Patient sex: M
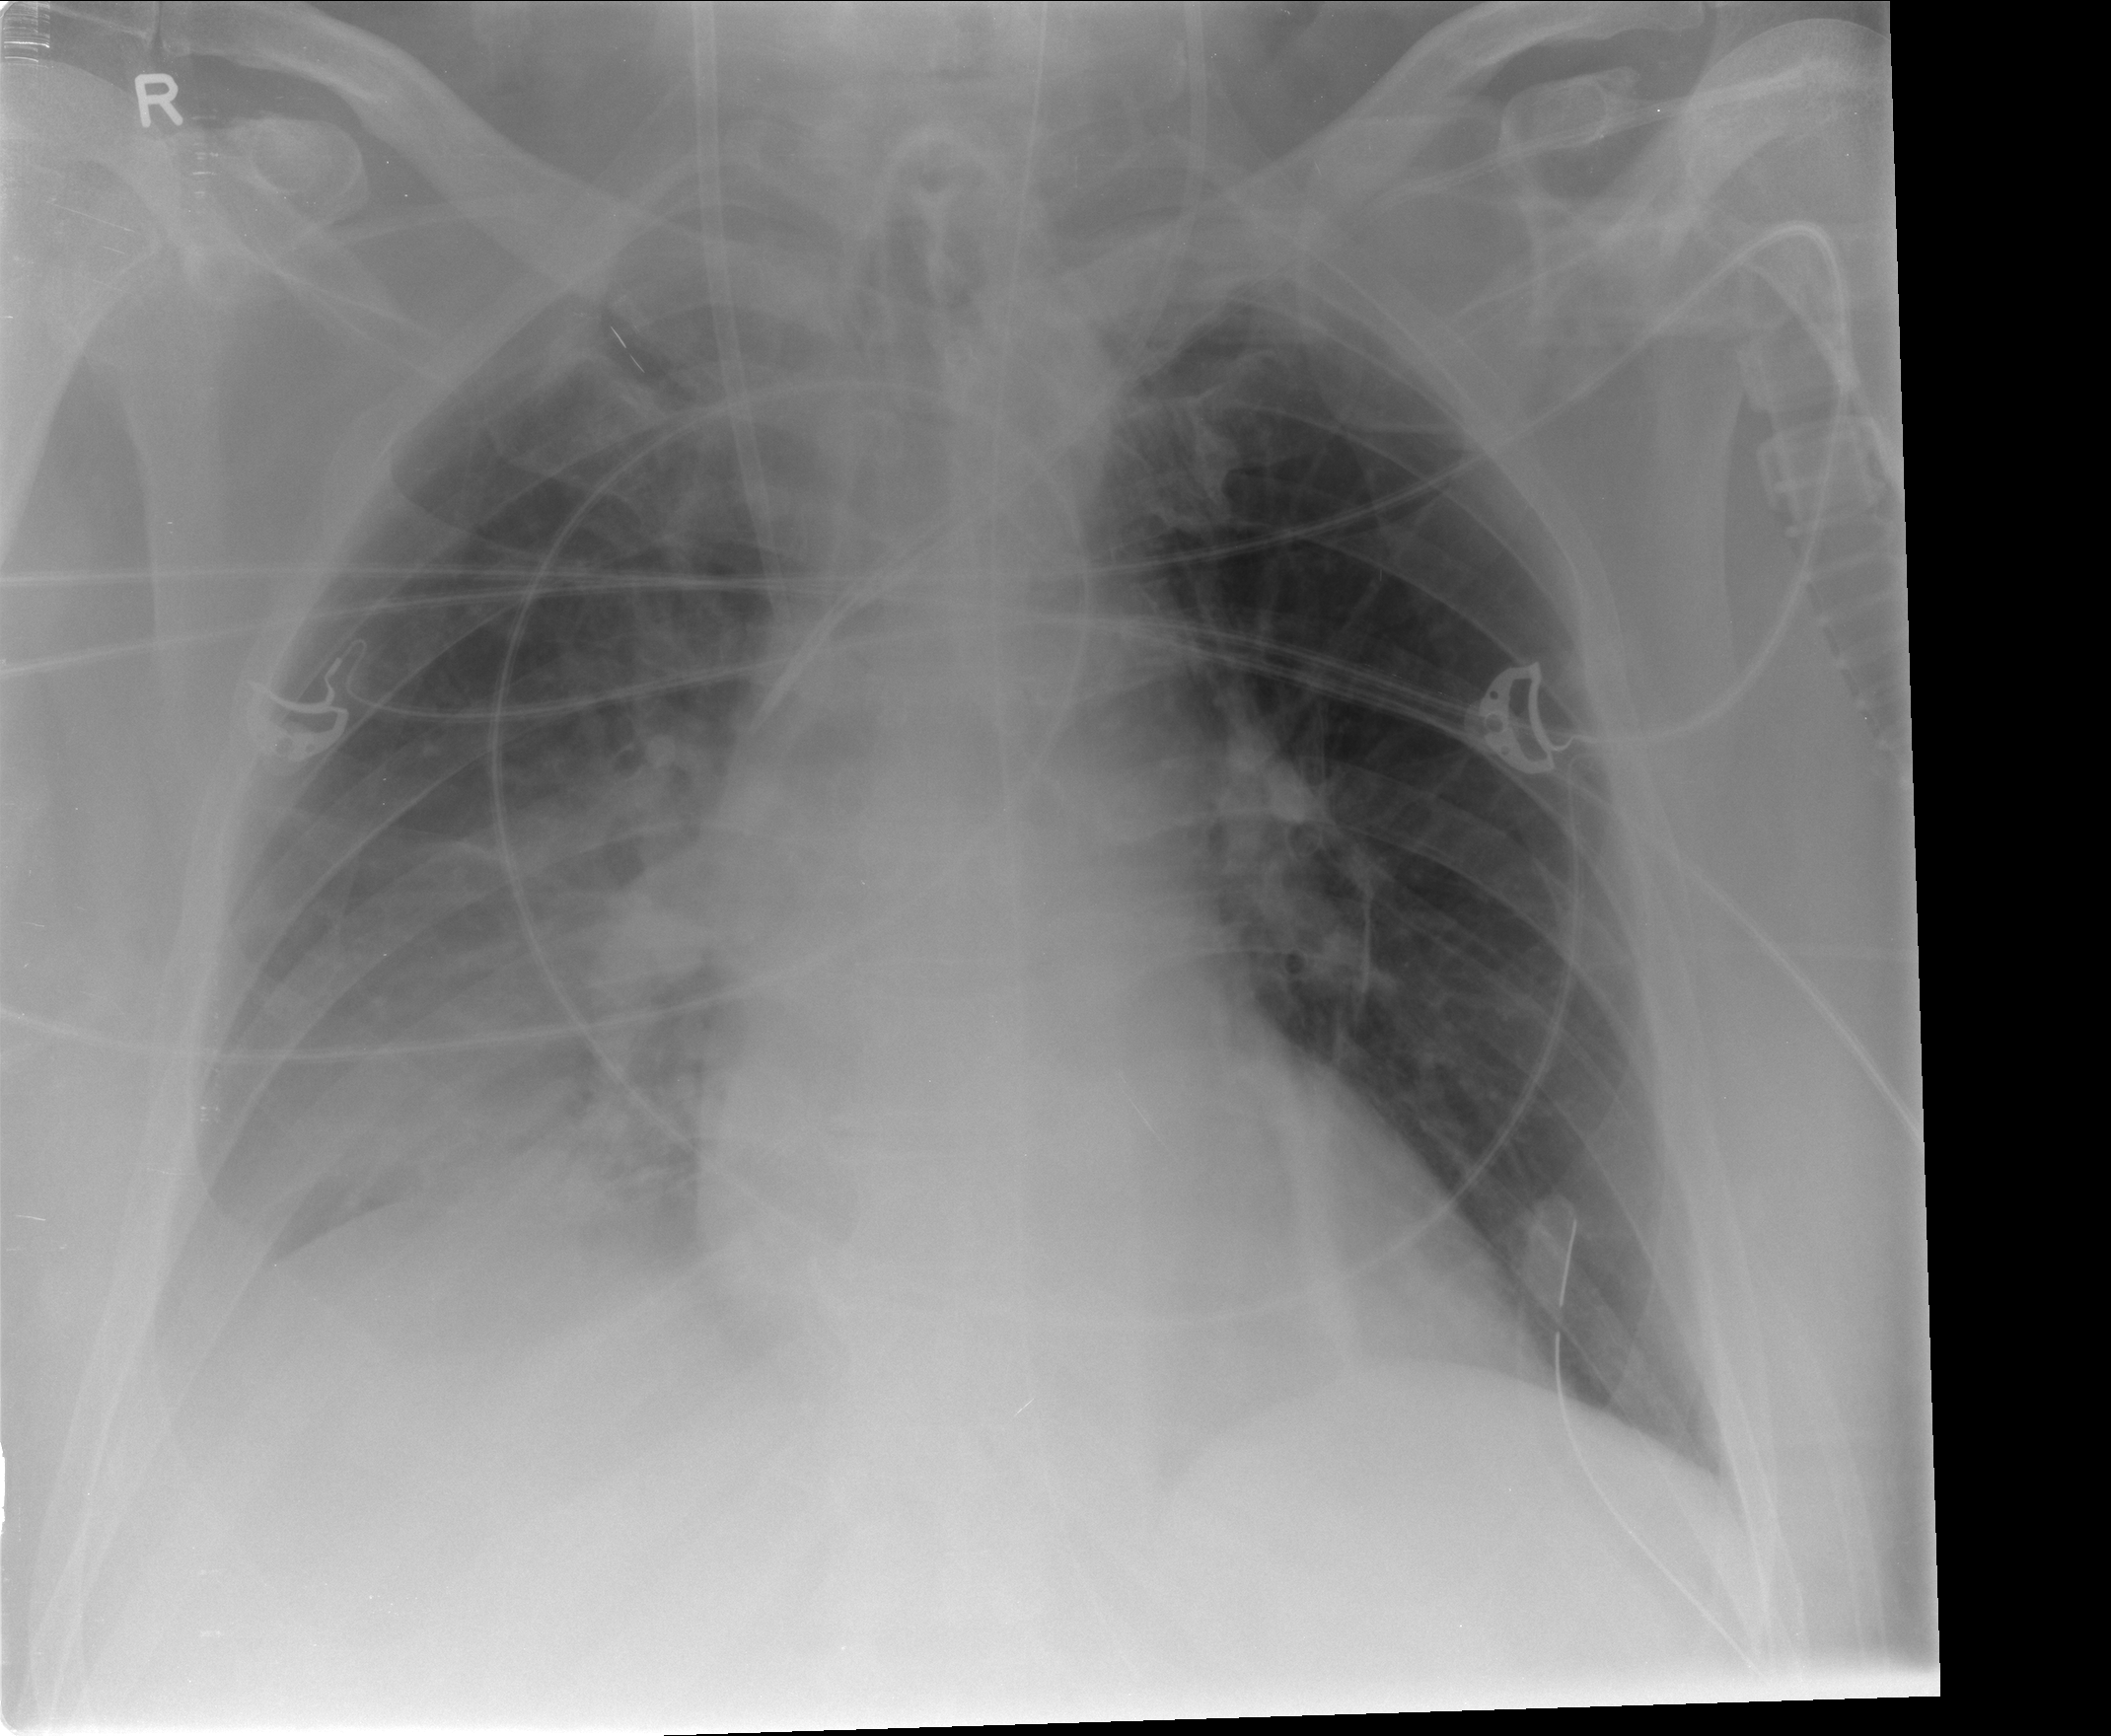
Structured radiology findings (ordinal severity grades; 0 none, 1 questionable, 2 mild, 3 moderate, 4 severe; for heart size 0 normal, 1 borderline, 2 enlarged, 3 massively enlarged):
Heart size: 0
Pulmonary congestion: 0
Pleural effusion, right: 3
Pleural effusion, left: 0
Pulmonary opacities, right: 1
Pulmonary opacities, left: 0
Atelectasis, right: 2
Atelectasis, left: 0